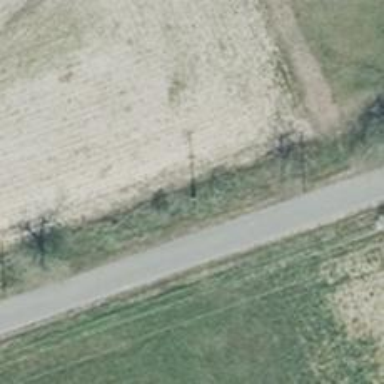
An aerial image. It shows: Minor power line.